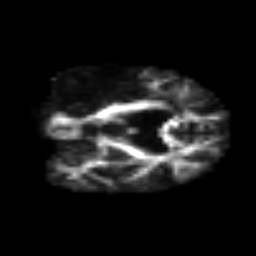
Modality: FA
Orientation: coronal
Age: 67
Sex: male
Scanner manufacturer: siemens
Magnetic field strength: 3 T
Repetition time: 3.2 s
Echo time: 0.081 s